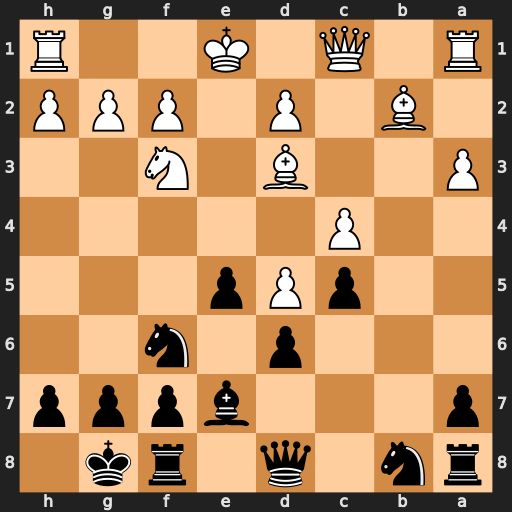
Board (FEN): rn1q1rk1/p3bppp/3p1n2/2pPp3/2P5/P2B1N2/1B1P1PPP/R1Q1K2R
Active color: b
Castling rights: KQ
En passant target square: -
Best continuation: e4 Bxe4 Nxe4